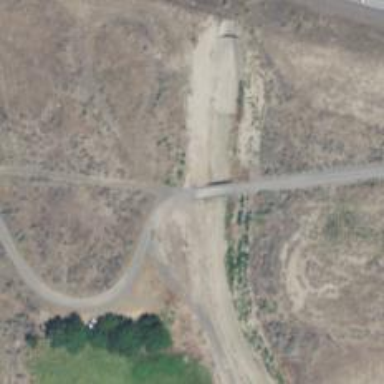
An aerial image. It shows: Unclassified road with bridge.